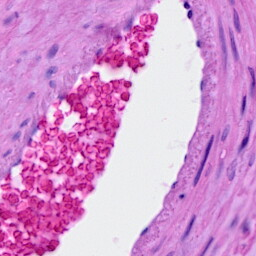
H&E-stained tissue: Ovarian